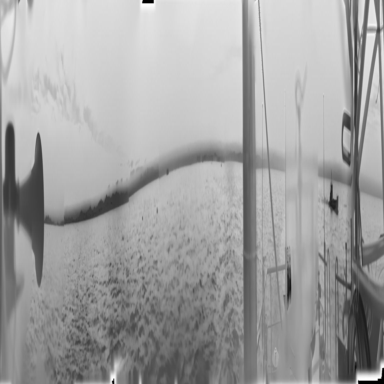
There is a liner in the infrared image.